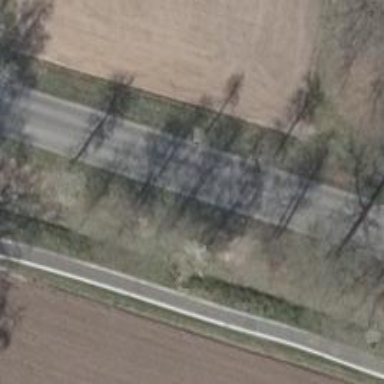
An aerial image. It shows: Beautiful avenue lined with deciduous broadleaved trees.